Field crop: maize
Growth stage: 2
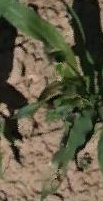
Species: maize